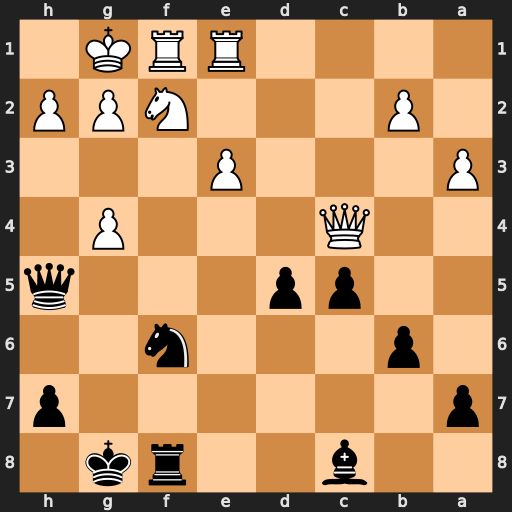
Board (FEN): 2b2rk1/p6p/1p3n2/2pp3q/2Q3P1/P3P3/1P3NPP/4RRK1
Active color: b
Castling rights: -
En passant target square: -
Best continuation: Nxg4 Nxg4 dxc4 Nf6+ Rxf6